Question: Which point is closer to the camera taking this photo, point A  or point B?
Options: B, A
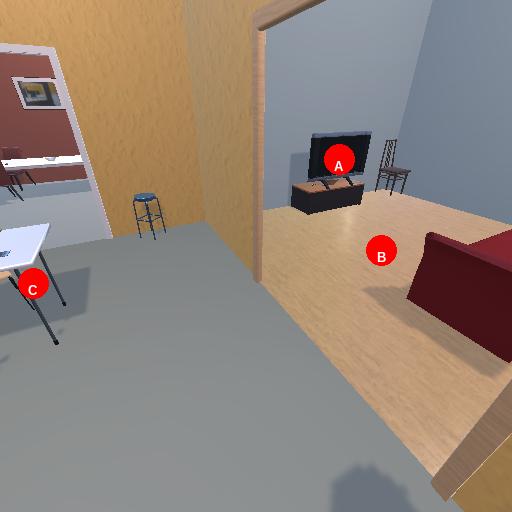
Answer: B